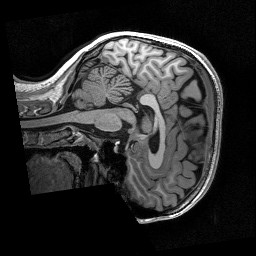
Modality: T1w
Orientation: sagittal
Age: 27
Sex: female
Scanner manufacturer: siemens
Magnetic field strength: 3 T
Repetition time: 2.53 s
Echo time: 0.00267 s